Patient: sex F, age 58
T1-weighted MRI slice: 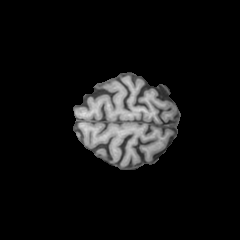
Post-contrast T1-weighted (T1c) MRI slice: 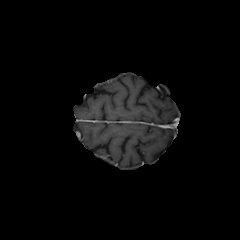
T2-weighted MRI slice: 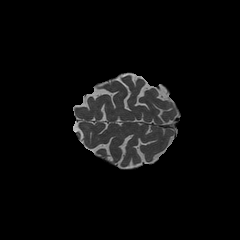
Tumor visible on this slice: no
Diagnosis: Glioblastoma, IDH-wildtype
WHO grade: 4